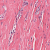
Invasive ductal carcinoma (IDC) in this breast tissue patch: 0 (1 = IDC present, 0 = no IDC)